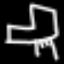
Label: chair